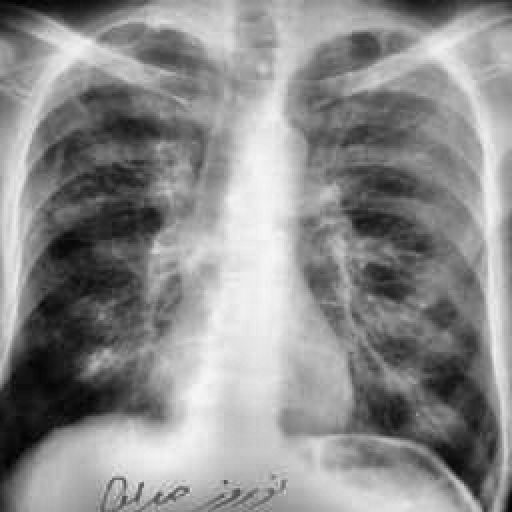
Finding: TUBERCULOSIS